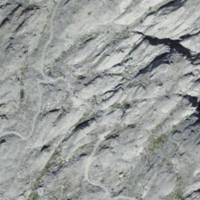
EUNIS habitat code: 48
Species observed at this site:
Achillea nana
Chamaenerion fleischeri